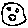
Label: smiley face